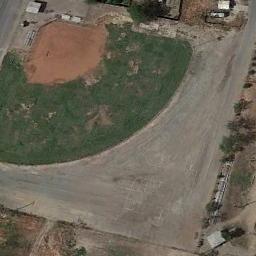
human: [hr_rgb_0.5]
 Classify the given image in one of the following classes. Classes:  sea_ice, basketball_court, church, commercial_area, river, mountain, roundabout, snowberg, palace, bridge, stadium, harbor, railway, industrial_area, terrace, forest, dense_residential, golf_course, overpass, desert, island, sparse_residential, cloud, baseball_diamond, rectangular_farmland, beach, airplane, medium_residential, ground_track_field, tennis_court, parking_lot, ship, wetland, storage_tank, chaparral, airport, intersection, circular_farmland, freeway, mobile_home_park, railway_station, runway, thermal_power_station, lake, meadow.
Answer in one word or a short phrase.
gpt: baseball_diamond